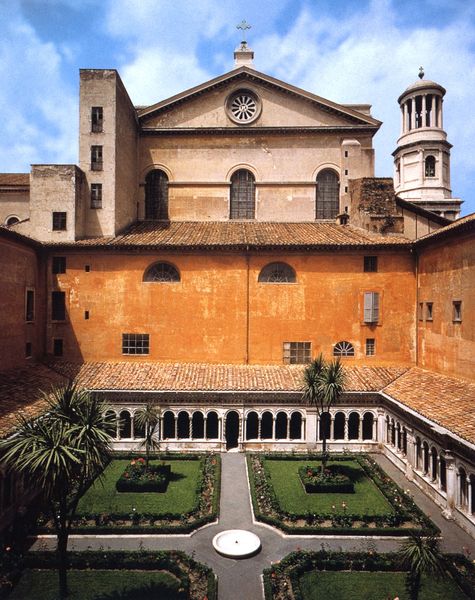
Titel: San Paolo Fuori de Mura in Rom
Standort: Rom, S. Paolo Fuori le Mura (EU - I - Latium)
Schlagwörter: himmel, schatten, gelb, grün, fenster, licht, orange, säulen, dach, gebäude, parkanlage, rasen, weg, wiese, hochformat, wand, architektur, kirche, brunnen, turm, garten, bogen, fassade, dächer, giebel, mauer, ziegel, hof, detail, gerade, palme, foto, fotografie, bögen, gang, innenhof, kolonnade, kloster, kreuz, türmchen, rundfenster, arkaden, kreuze, rosette, romanik, beete, palmen, säulengang, kreuzgang, bogengang, rundgang, bogenfenster, detailiert, kirhe, bäumen, geplant, zeigeldach, geb�ude